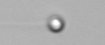
Label: nanoplankton_mix